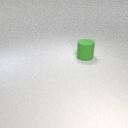
large green rubber cylinder